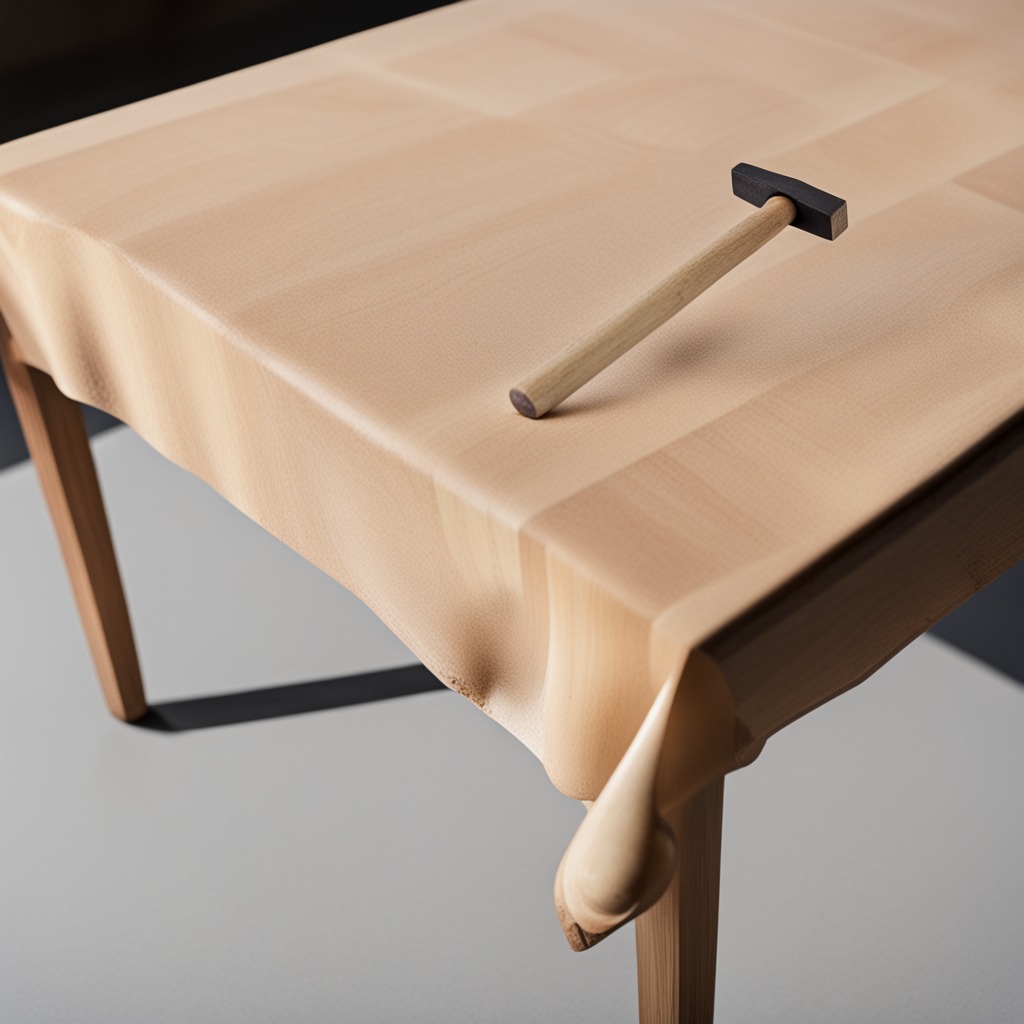
A hammer is lying on the wooden table.